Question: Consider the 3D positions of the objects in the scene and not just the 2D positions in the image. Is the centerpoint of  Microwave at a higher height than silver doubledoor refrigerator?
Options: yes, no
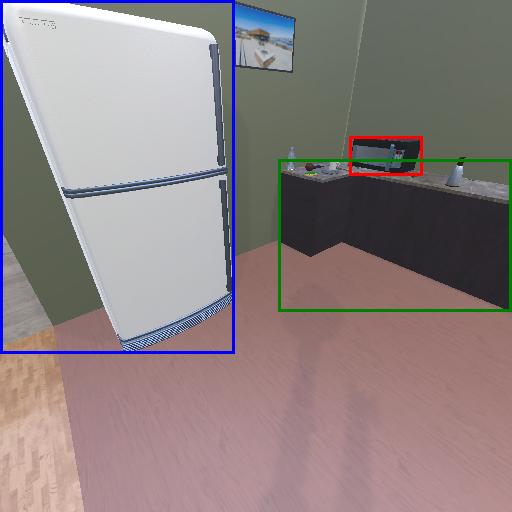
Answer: yes